Question: I'm making this navigation with materialize css and configure it in 2 ways, the sidenav and topnav. On the top nav while im switching pages its fine no problem but when it is in the sidenav or the mobile navigation has one problem
the console:

and this is where the console is pointing to
'''
function sideNav() {
var xhttp = new XMLHttpRequest();
xhttp.onreadystatechange = function () {
if (this.readyState == 4) {
if (this.status != 200) return;
// Muat daftar tautan menu
document.querySelector(".sidenav").innerHTML = xhttp.responseText;
$(".dropdown-trigger").dropdown();
$(".sidenav").sidenav();
// Daftarkan event listener untuk setiap tautan menu
document.querySelectorAll(".link2").forEach(function (elm) {
elm.addEventListener("click", function (event) {
// Muat konten halaman yang dipanggil
var sidenav = document.querySelectorAll(".sidenav");
M.Sidenav.getInstance(sidenav).init(sidenav);
page = event.target.getAttribute("href").substr(1);
loadPage(page);
});
});
}
};
xhttp.open("GET", "/pages/sidenav.html", true);
xhttp.send();
}
sideNav();
'''
can you help me?
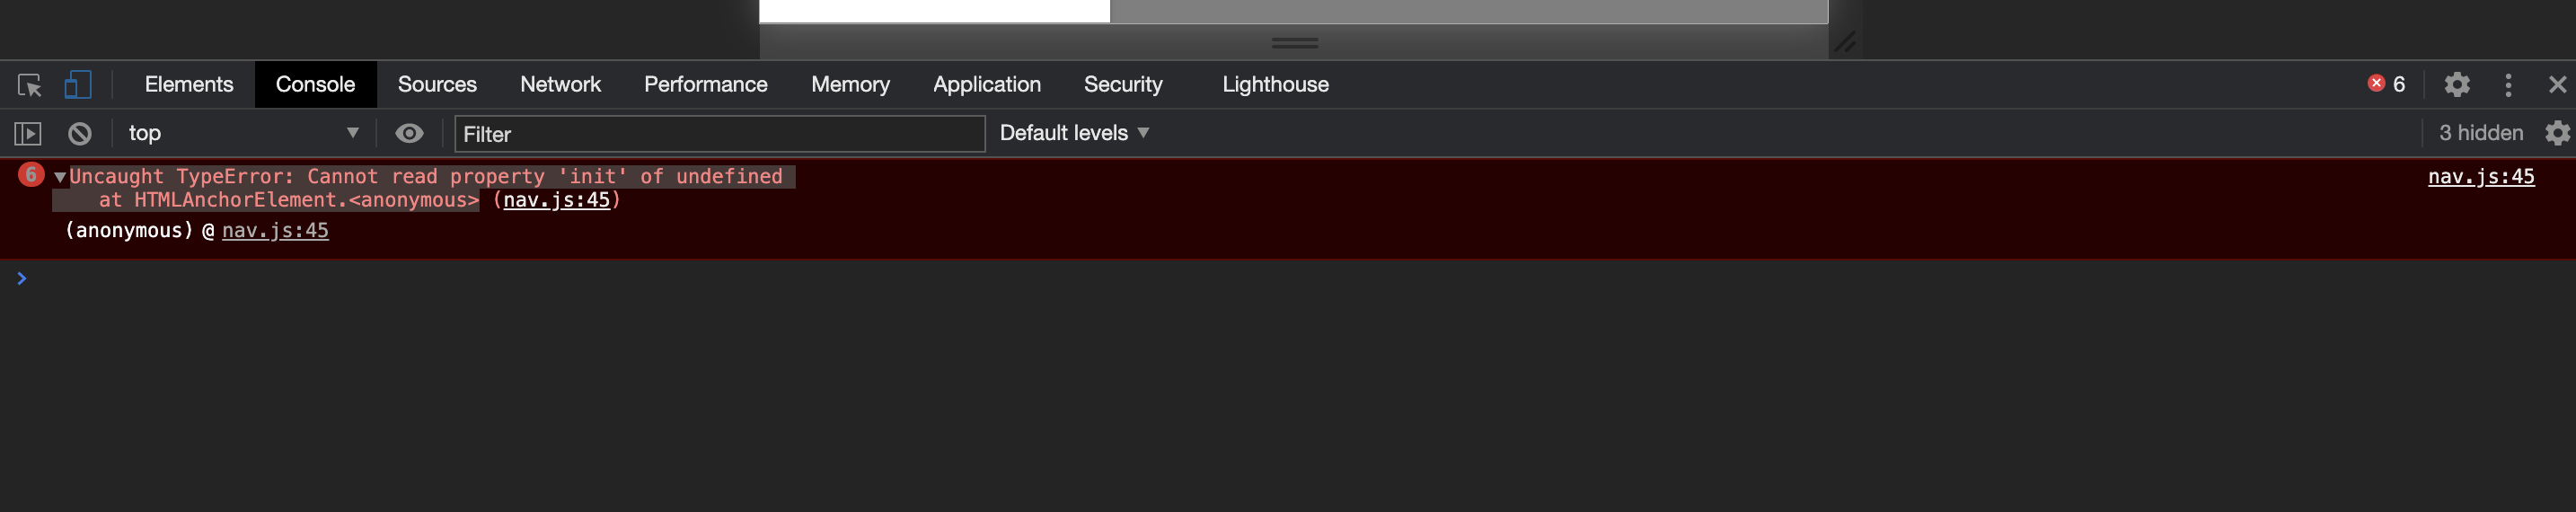
Answer: Check the sidenav instance, whether it is loaded on DOM as that might be the issue. Console log also the sidenav variable and see if the select query returns anything.